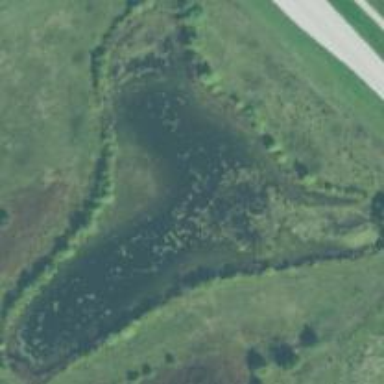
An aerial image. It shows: Pond surrounded by natural water.